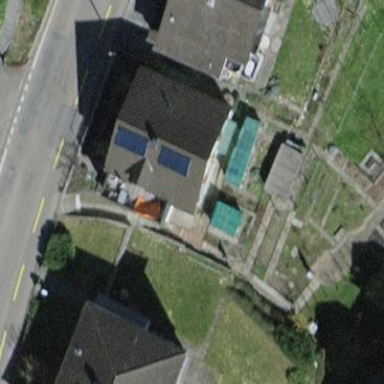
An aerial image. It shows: Simple and straightforward house.